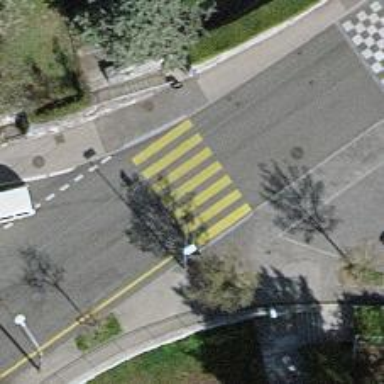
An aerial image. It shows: Marked crossing with zebra markings and traffic calming table.